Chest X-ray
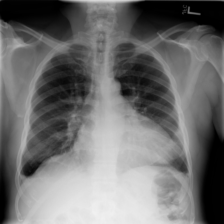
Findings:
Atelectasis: negative
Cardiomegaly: positive
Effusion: positive
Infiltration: negative
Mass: negative
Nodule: negative
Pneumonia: negative
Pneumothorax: negative
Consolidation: negative
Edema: negative
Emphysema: positive
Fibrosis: negative
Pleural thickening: negative
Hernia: negative